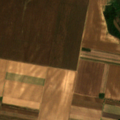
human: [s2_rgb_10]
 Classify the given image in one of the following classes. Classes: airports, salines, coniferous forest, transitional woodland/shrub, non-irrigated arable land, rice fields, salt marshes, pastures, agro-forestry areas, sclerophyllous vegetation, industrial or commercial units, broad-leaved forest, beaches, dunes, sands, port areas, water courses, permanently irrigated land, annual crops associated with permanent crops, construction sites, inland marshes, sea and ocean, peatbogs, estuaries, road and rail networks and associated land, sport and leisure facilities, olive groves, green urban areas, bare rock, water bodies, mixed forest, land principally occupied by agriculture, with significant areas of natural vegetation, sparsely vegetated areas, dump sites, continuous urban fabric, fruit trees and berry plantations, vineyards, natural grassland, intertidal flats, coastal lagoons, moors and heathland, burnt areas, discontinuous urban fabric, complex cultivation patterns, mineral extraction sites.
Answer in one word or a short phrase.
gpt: non-irrigated arable land, land principally occupied by agriculture, with significant areas of natural vegetation